Interaction volume radius: 5 \u00c5
Interaction volume height: 30 \u00c5
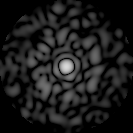
Disorder parameter: 0.8515